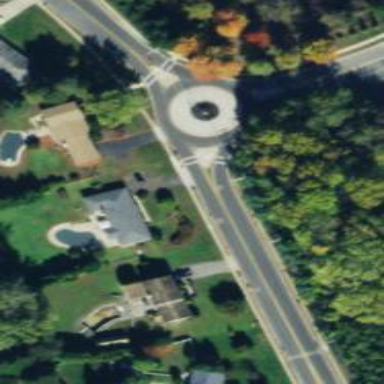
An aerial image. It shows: Tertiary road leading to roundabout.